Aerial crown-view tile of a tropical tree (Barro Colorado Island, Panama), acquired 20240611:
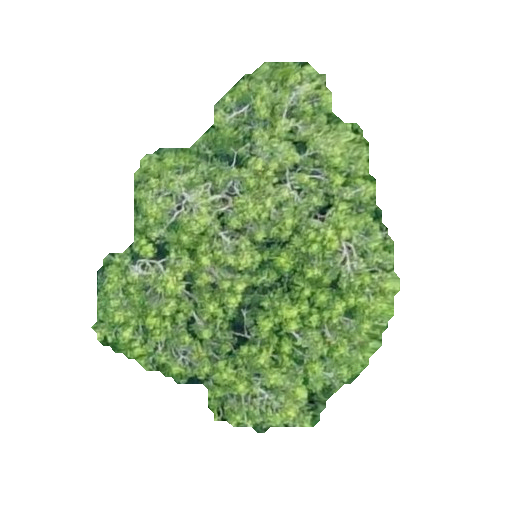
Species: Guatteria lucens
GBIF accepted scientific name: Guatteria lucens
Crown area: 117.665 m²